Field crop: maize
Growth stage: 2
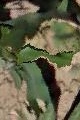
Species: maize